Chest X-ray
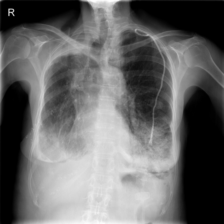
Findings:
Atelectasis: negative
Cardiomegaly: negative
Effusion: positive
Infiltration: negative
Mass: negative
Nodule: negative
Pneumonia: negative
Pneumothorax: negative
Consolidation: negative
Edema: negative
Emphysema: negative
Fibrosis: negative
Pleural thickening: negative
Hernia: negative